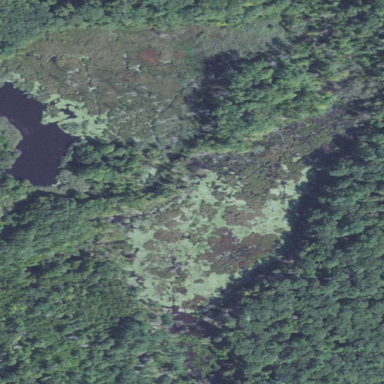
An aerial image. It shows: Swamp in wetland area.